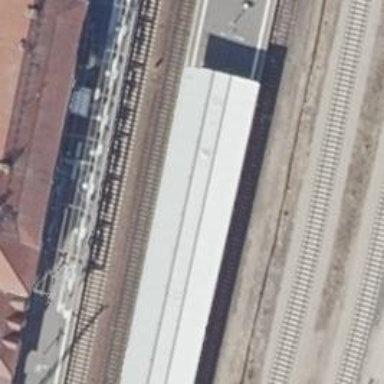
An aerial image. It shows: Public transport stop position along the railway.